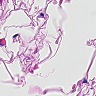
Metastatic tissue present: no